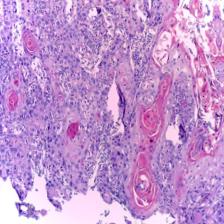
Diagnosis: OSCC